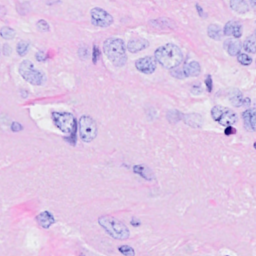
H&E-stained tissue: Breast